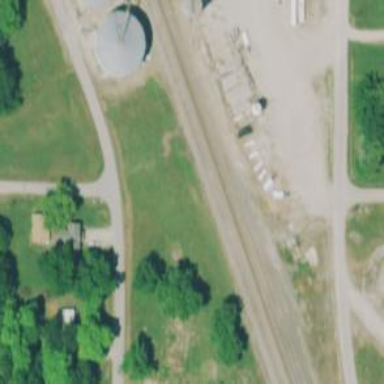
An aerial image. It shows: Railway siding with rails.